Question: I need to create text area that would have indication if of the rows exceed limits.
Any ideas how to easily do that? Is it possible to put some background color only for that row?
Example below looks like a select list, but normally there are long sentences. We just need to check that does that sentence exceed limits we have given and if yes then let's give some feedback. User can still continue editing.

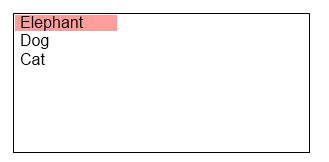
Answer: Textareas are pretty dumb, so highlighting isn't immediately possible.
You'd need to write a keyboard event handler and simulate a textarea in a DIV. You'd need to interpret keystrokes and cursor movements and keep track of the current cursor position, as well as wrapping each line in a DIV or SPAN to allow you to change the style to highlight a particular item.
I've done this type of thing by hiding a textarea, which the user is actually entering text into, and interpreting the contents of the textarea and displaying the result in a DIV, much like the SO editor.
On each keystroke you'd need to run your "exceeds" test and change the class on that DIV/SPAN for highlighting.
It's a much more complex problem than you'd imagine.